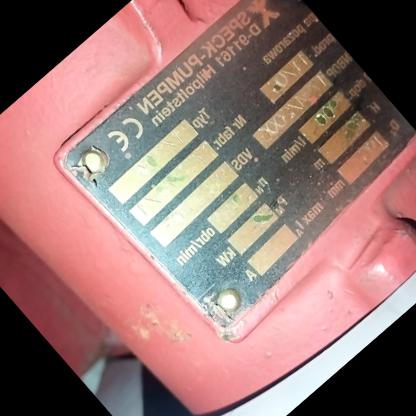
Klasa: tabliczka-znamionowa